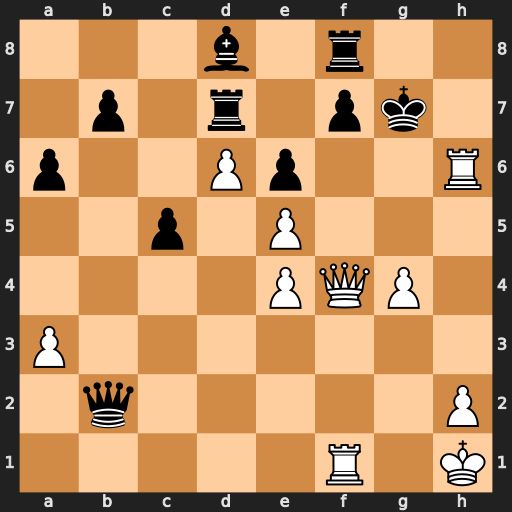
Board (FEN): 3b1r2/1p1r1pk1/p2Pp2R/2p1P3/4PQP1/P7/1q5P/5R1K
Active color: w
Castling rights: -
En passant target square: -
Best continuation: Rf6 Bxf6 exf6+ Kg6 h4